Question: I carefully followed the instructions for how to change the style for the standard dialogs in WPF app, so I've created an app.manifest, uncommented this section from the created template
'''
<!-- Enable themes for Windows common controls and dialogs (Windows XP and later) -->
<dependency>
<dependentAssembly>
<assemblyIdentity
type="win32"
name="Microsoft.Windows.Common-Controls"
version="6.0.0.0"
processorArchitecture="*"
publicKeyToken="6595b64144ccf1df"
language="*"
/>
</dependentAssembly>
'''
Checked the project properties: Icon and Manifest-> Manifest selected app.manifest in combo. Rebuild the project...
Still getting the bad style like this:

Any ideas?
Using 64bit Win 7, VS 2010 SP1, app is built for x86
Thx for answers
Anton Tykhyy answered the question as comment. Thx Anton
Anton's comment quoted:
"Are you running the project from inside VS? Try running the executable directly (Start->Run or Explorer). - Anton Tykhyy"
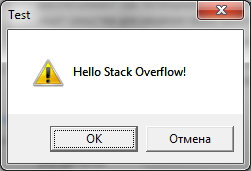
Answer: When you run the project from inside VS, the executable that VS actually runs is not your build output .exe, but a special interstitial executable with the extension .vshost.exe. This interstitial executable is responsible for communication between the VS debugger and the new process, but it does not have the icon or the manifest which you specify. That's why you get different behavior.
Incidentally, there is a checkbox in the project settings under the Debug tab called 'Enable the Visual Studio hosting process'. If you uncheck it, VS will run your output .exe directly.